Interaction volume radius: 10 \u00c5
Interaction volume height: 30 \u00c5
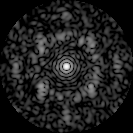
Disorder parameter: 0.686